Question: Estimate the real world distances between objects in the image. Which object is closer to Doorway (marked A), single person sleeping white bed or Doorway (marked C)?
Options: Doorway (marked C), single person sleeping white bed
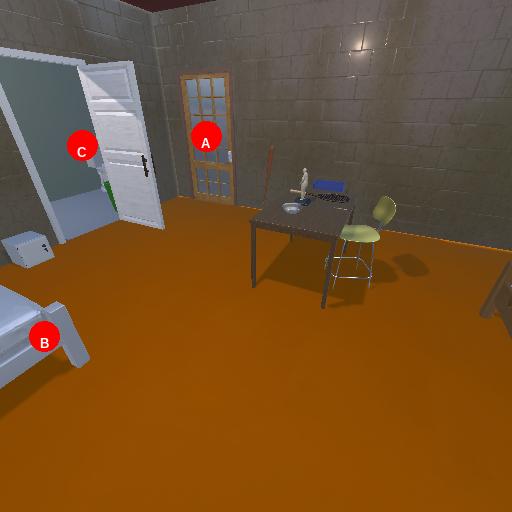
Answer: Doorway (marked C)